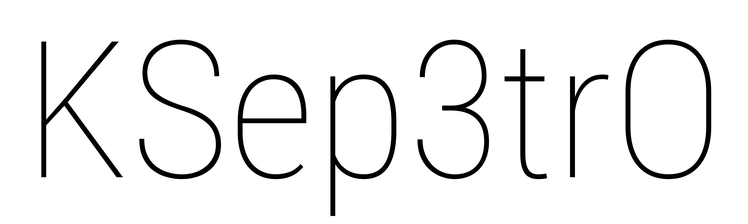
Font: Roboto_Condensed_Thin